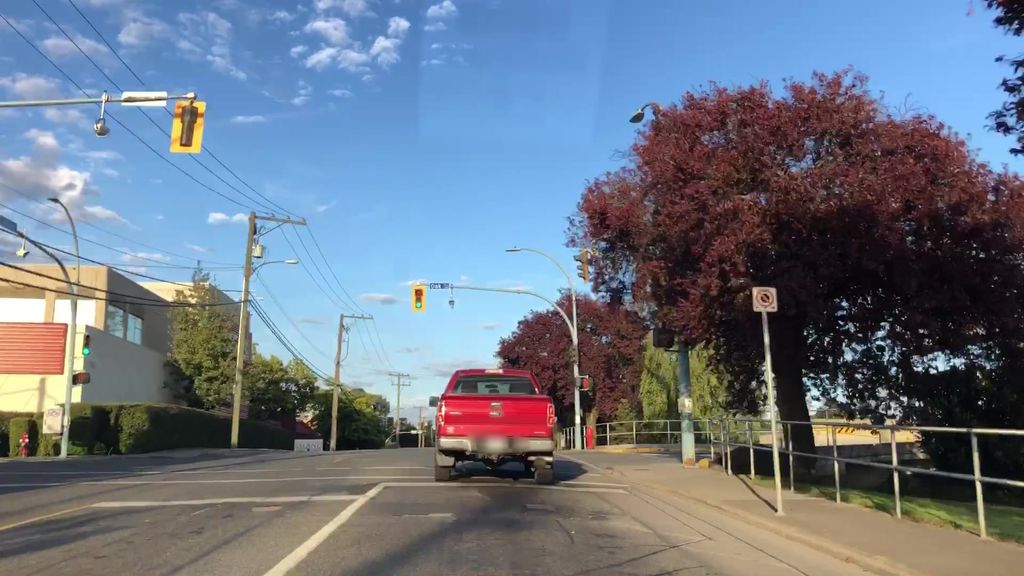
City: victoria